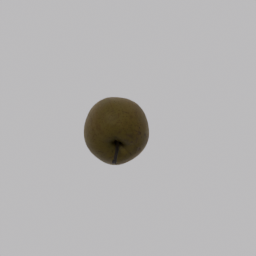
Label: nature